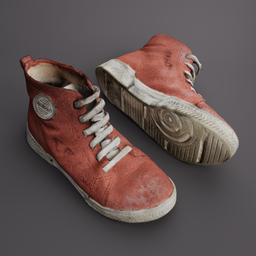
Label: people